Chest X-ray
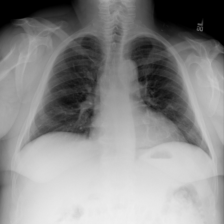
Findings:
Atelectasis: negative
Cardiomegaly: negative
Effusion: negative
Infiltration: negative
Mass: negative
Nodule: negative
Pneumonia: negative
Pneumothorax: negative
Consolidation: negative
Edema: negative
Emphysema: negative
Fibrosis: negative
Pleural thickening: negative
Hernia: negative